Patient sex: M
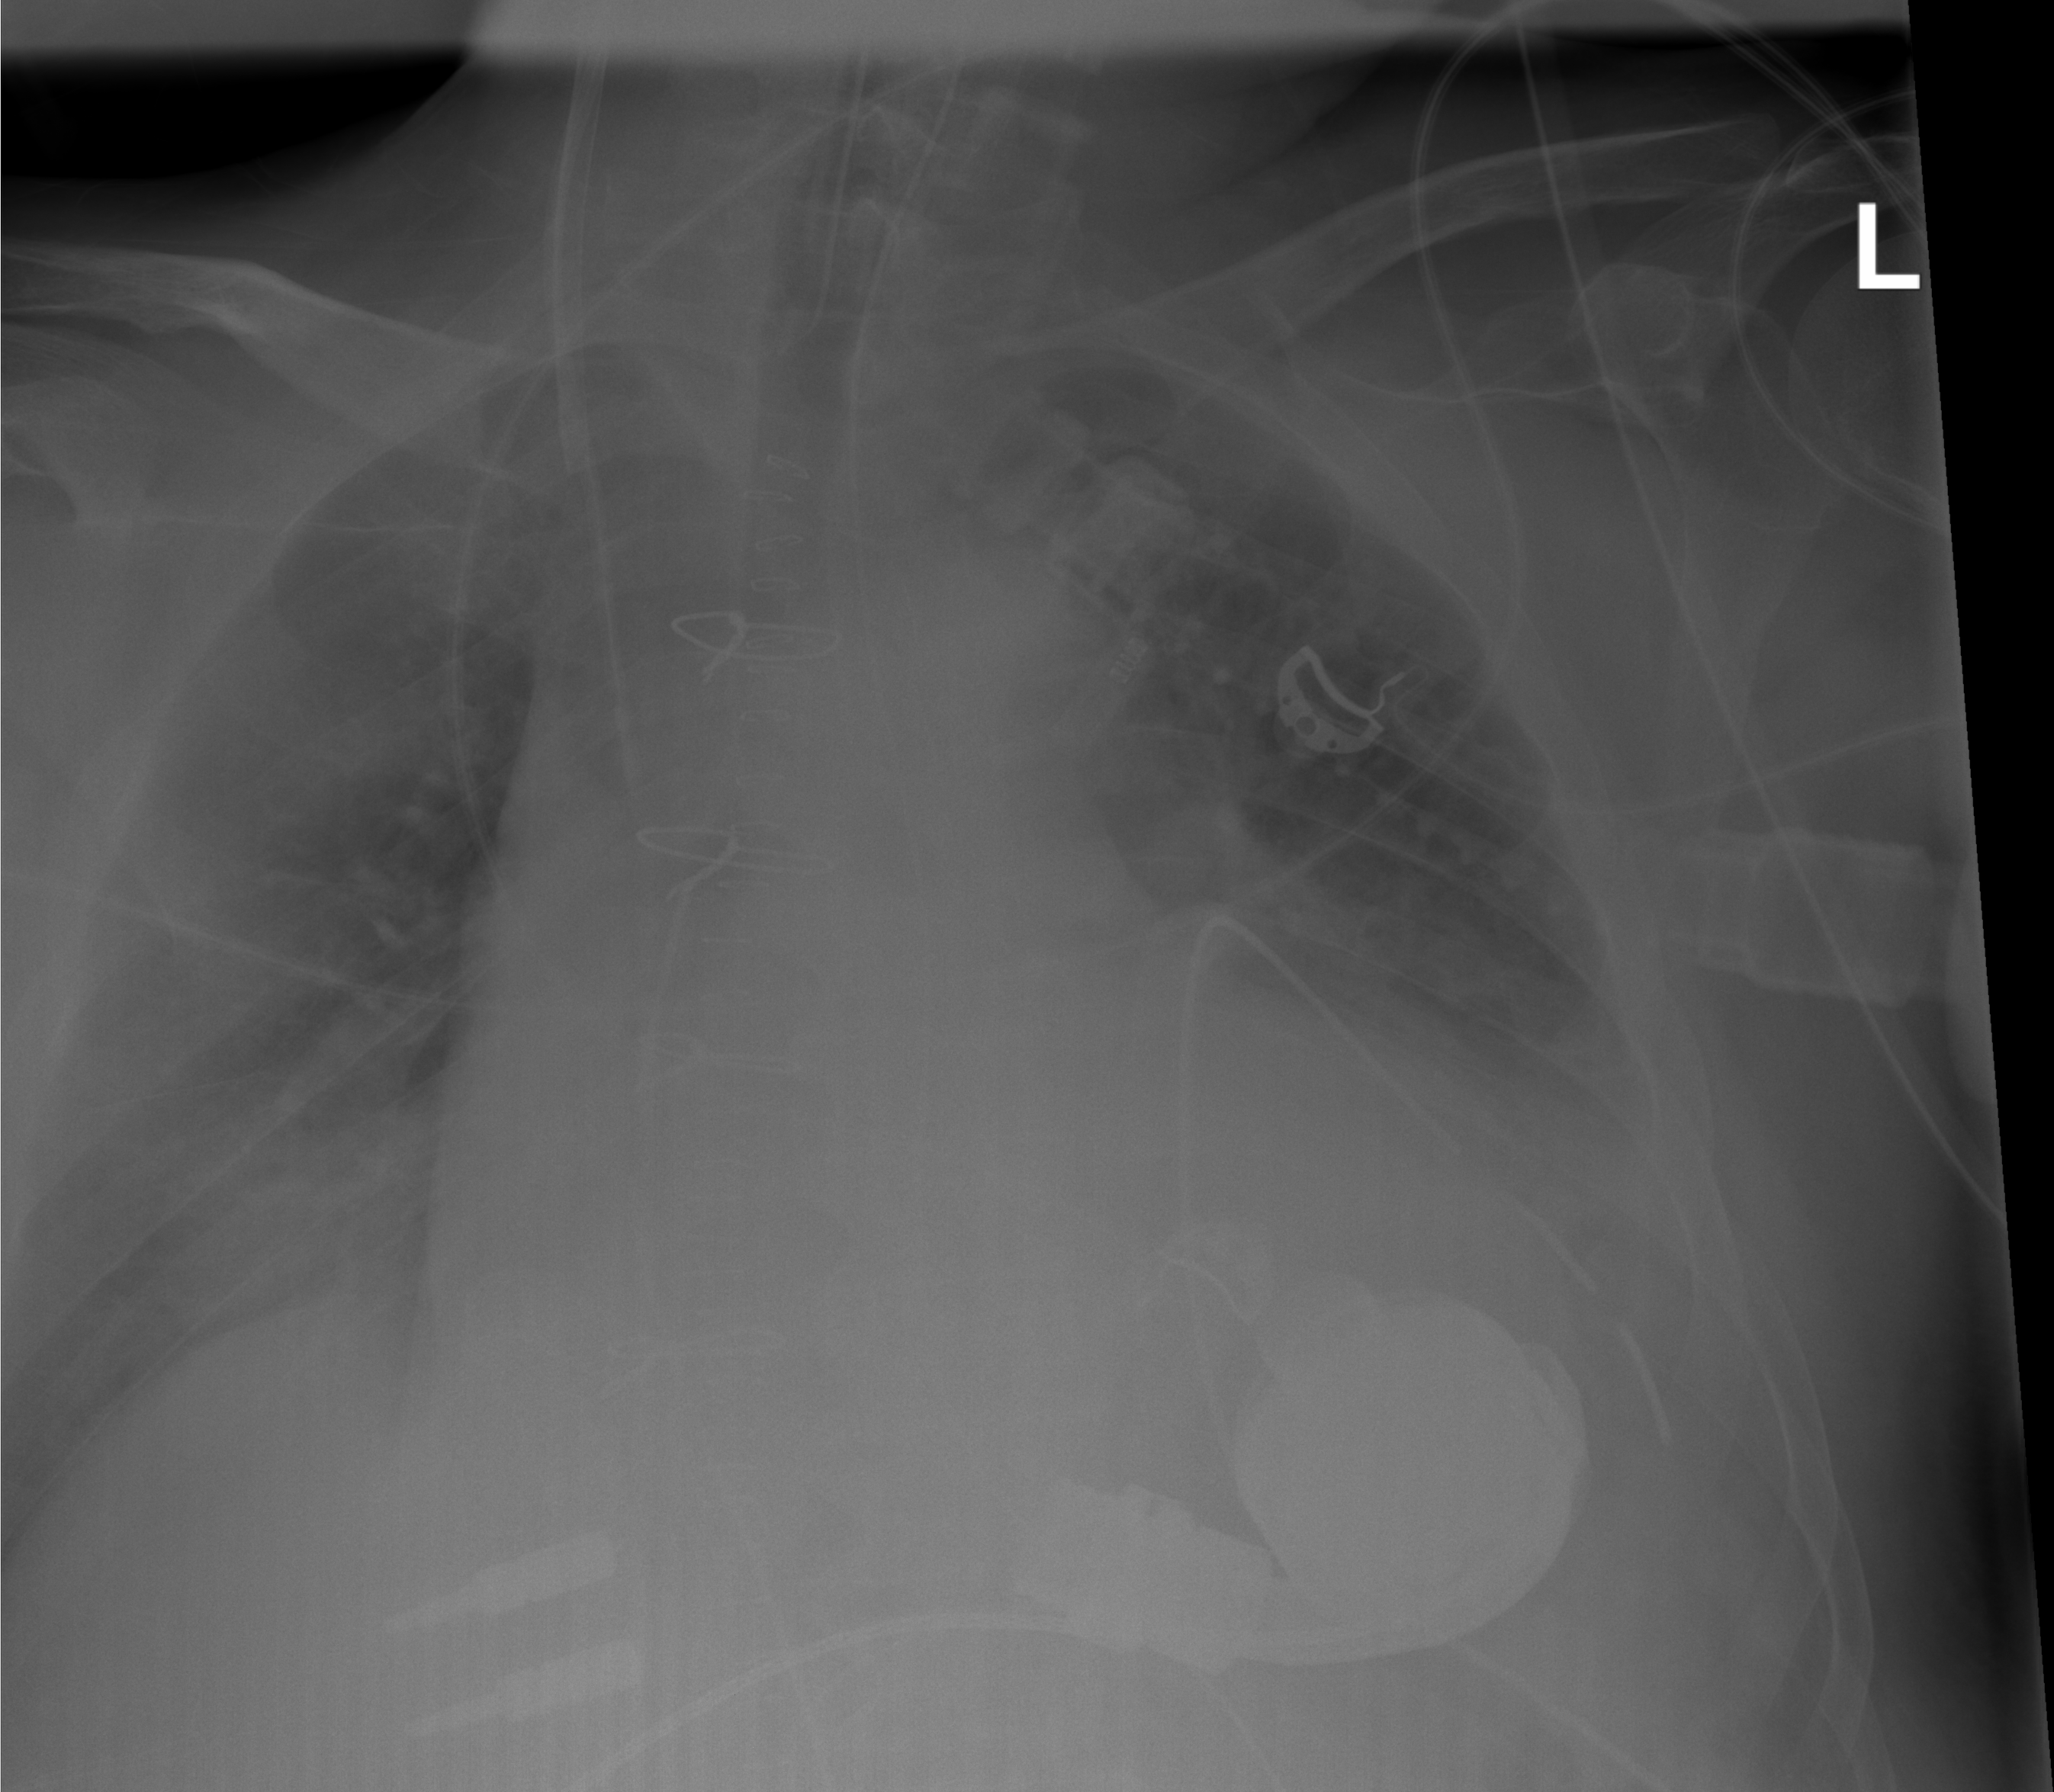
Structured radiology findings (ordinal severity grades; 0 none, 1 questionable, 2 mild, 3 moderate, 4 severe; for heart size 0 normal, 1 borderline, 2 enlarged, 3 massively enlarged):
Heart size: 2
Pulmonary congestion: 0
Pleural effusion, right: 2
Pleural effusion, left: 2
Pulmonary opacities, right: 1
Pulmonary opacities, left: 0
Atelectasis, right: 2
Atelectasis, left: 2